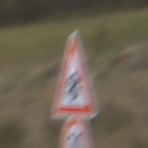
Verkehrszeichen: SchneeOderEisglaette
Zusatzzeichen unten: Geschwindigkeit20
Umgebung: Outdoor, Nature
Tageszeit: Midday
Wetter: Overcast
Licht: Natural
Jahreszeit: NotSpecified
Kontrast: LowContrast